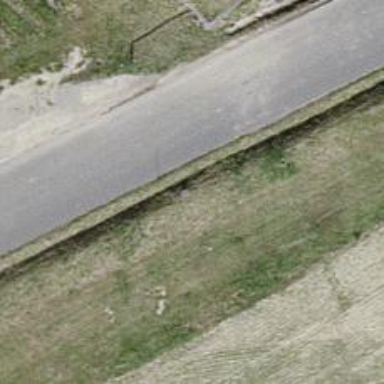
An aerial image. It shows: Wayside cross with historic significance.